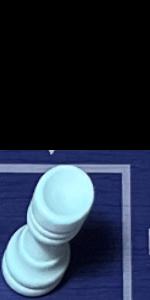
Label: Rook_White